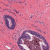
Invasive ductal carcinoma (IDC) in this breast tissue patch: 0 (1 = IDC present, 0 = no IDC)